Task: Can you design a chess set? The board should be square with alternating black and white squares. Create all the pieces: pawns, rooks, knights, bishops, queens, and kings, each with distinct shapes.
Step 5222:
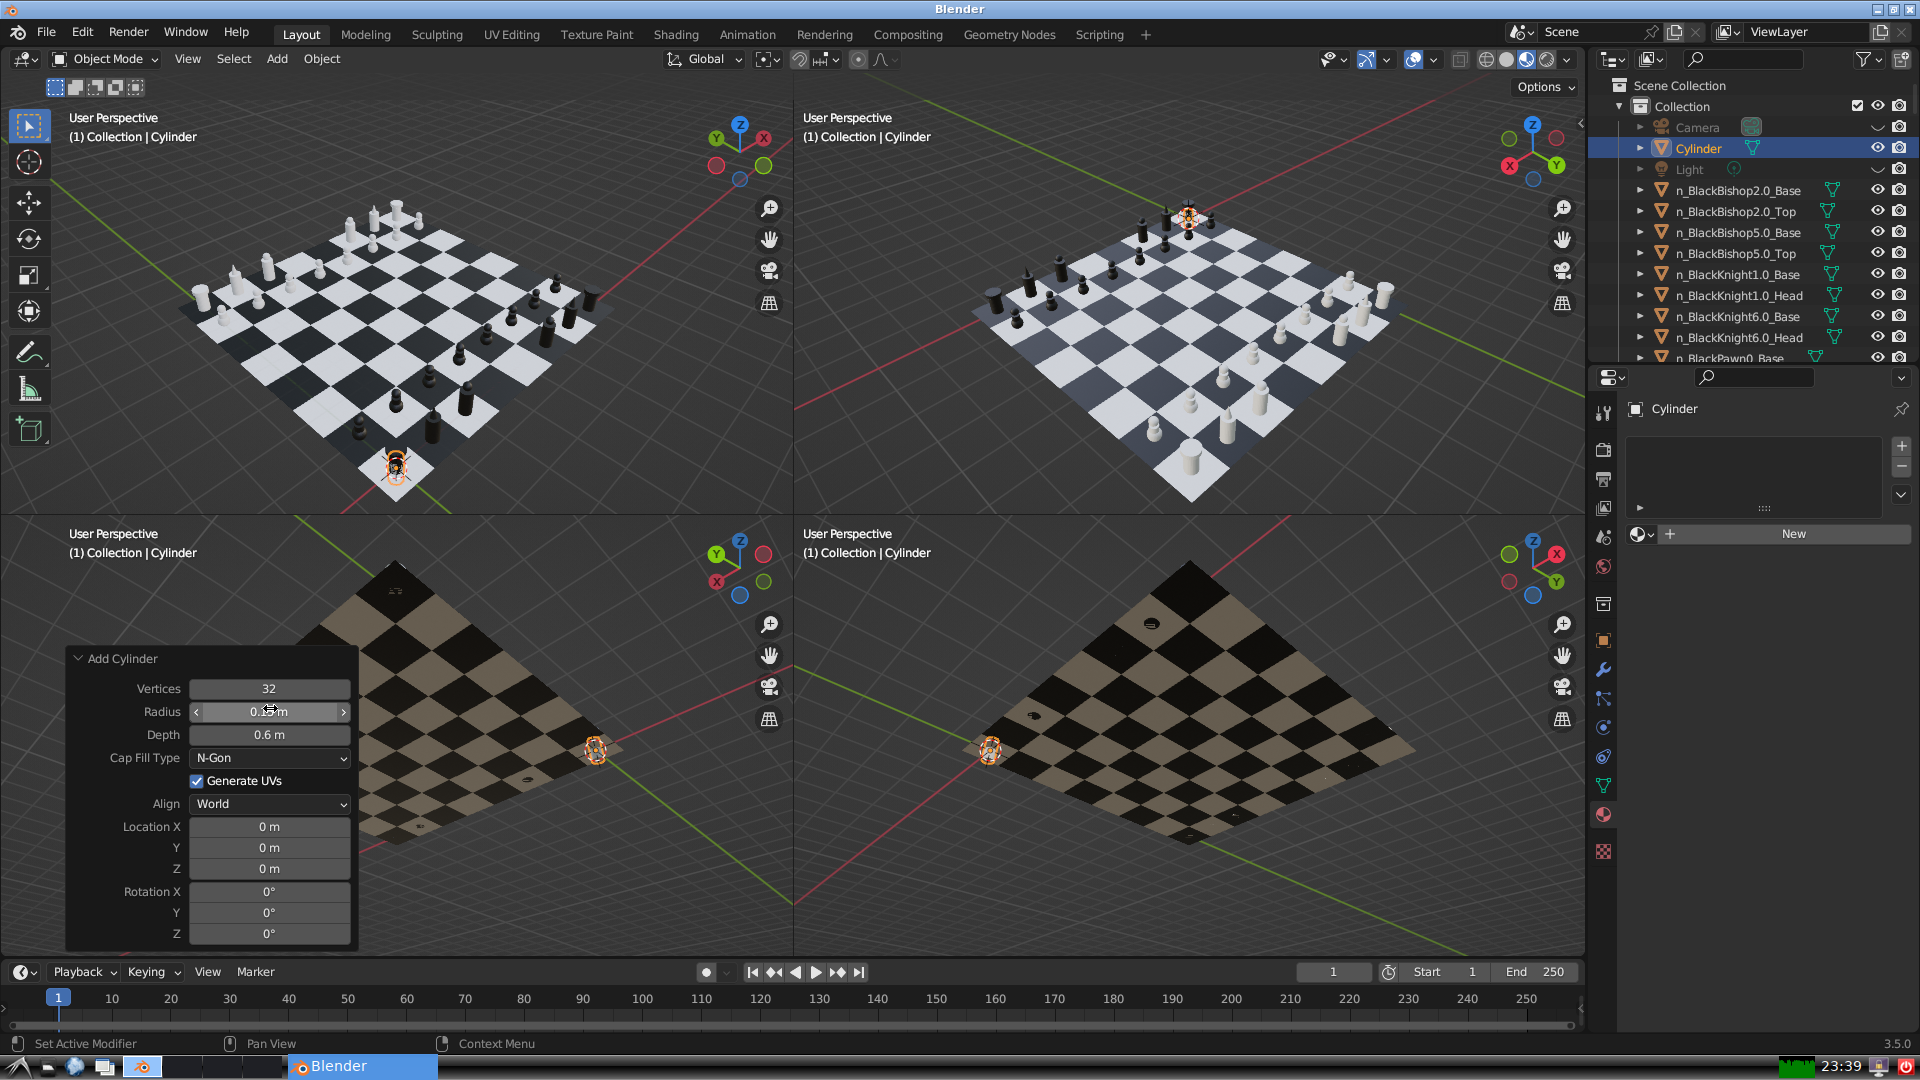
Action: {"mouse_move": [960, 540]}